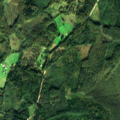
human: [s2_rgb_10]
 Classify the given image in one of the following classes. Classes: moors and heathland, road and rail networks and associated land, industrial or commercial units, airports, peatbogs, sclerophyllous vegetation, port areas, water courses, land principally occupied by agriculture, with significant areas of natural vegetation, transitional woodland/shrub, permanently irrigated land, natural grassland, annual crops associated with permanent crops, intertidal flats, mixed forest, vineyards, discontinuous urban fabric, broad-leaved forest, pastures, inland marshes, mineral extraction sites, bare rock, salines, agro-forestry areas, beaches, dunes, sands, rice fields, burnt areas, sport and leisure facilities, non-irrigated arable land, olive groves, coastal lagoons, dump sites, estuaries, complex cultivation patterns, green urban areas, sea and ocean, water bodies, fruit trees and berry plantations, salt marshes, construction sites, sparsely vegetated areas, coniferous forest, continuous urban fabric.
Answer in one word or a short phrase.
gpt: land principally occupied by agriculture, with significant areas of natural vegetation, mixed forest, transitional woodland/shrub, inland marshes